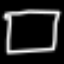
Label: square